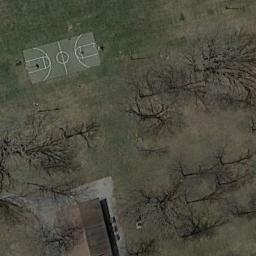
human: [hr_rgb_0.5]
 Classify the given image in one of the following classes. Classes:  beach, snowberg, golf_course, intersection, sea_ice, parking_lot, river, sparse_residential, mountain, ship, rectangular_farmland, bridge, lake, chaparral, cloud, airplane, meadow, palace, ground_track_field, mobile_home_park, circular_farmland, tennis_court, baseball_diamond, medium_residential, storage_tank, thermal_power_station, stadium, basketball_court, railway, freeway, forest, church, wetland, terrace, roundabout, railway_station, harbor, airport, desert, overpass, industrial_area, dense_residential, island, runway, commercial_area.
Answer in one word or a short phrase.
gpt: basketball_court